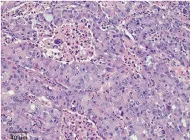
High nuclear grade were seen in some of the vesicular nuclei (HE 200x). Some of the vesicular nuclei were enlarged, and ,had high nuclear grade, with fine, open chromatin in the nuclei.
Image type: pathology (h&e)